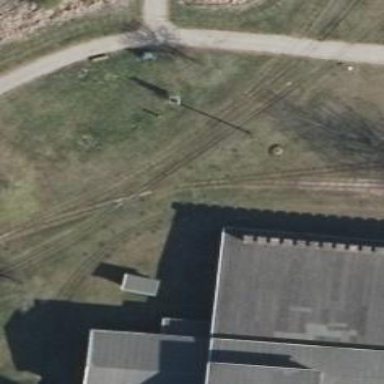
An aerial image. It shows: Preserved narrow gauge railway.